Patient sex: F
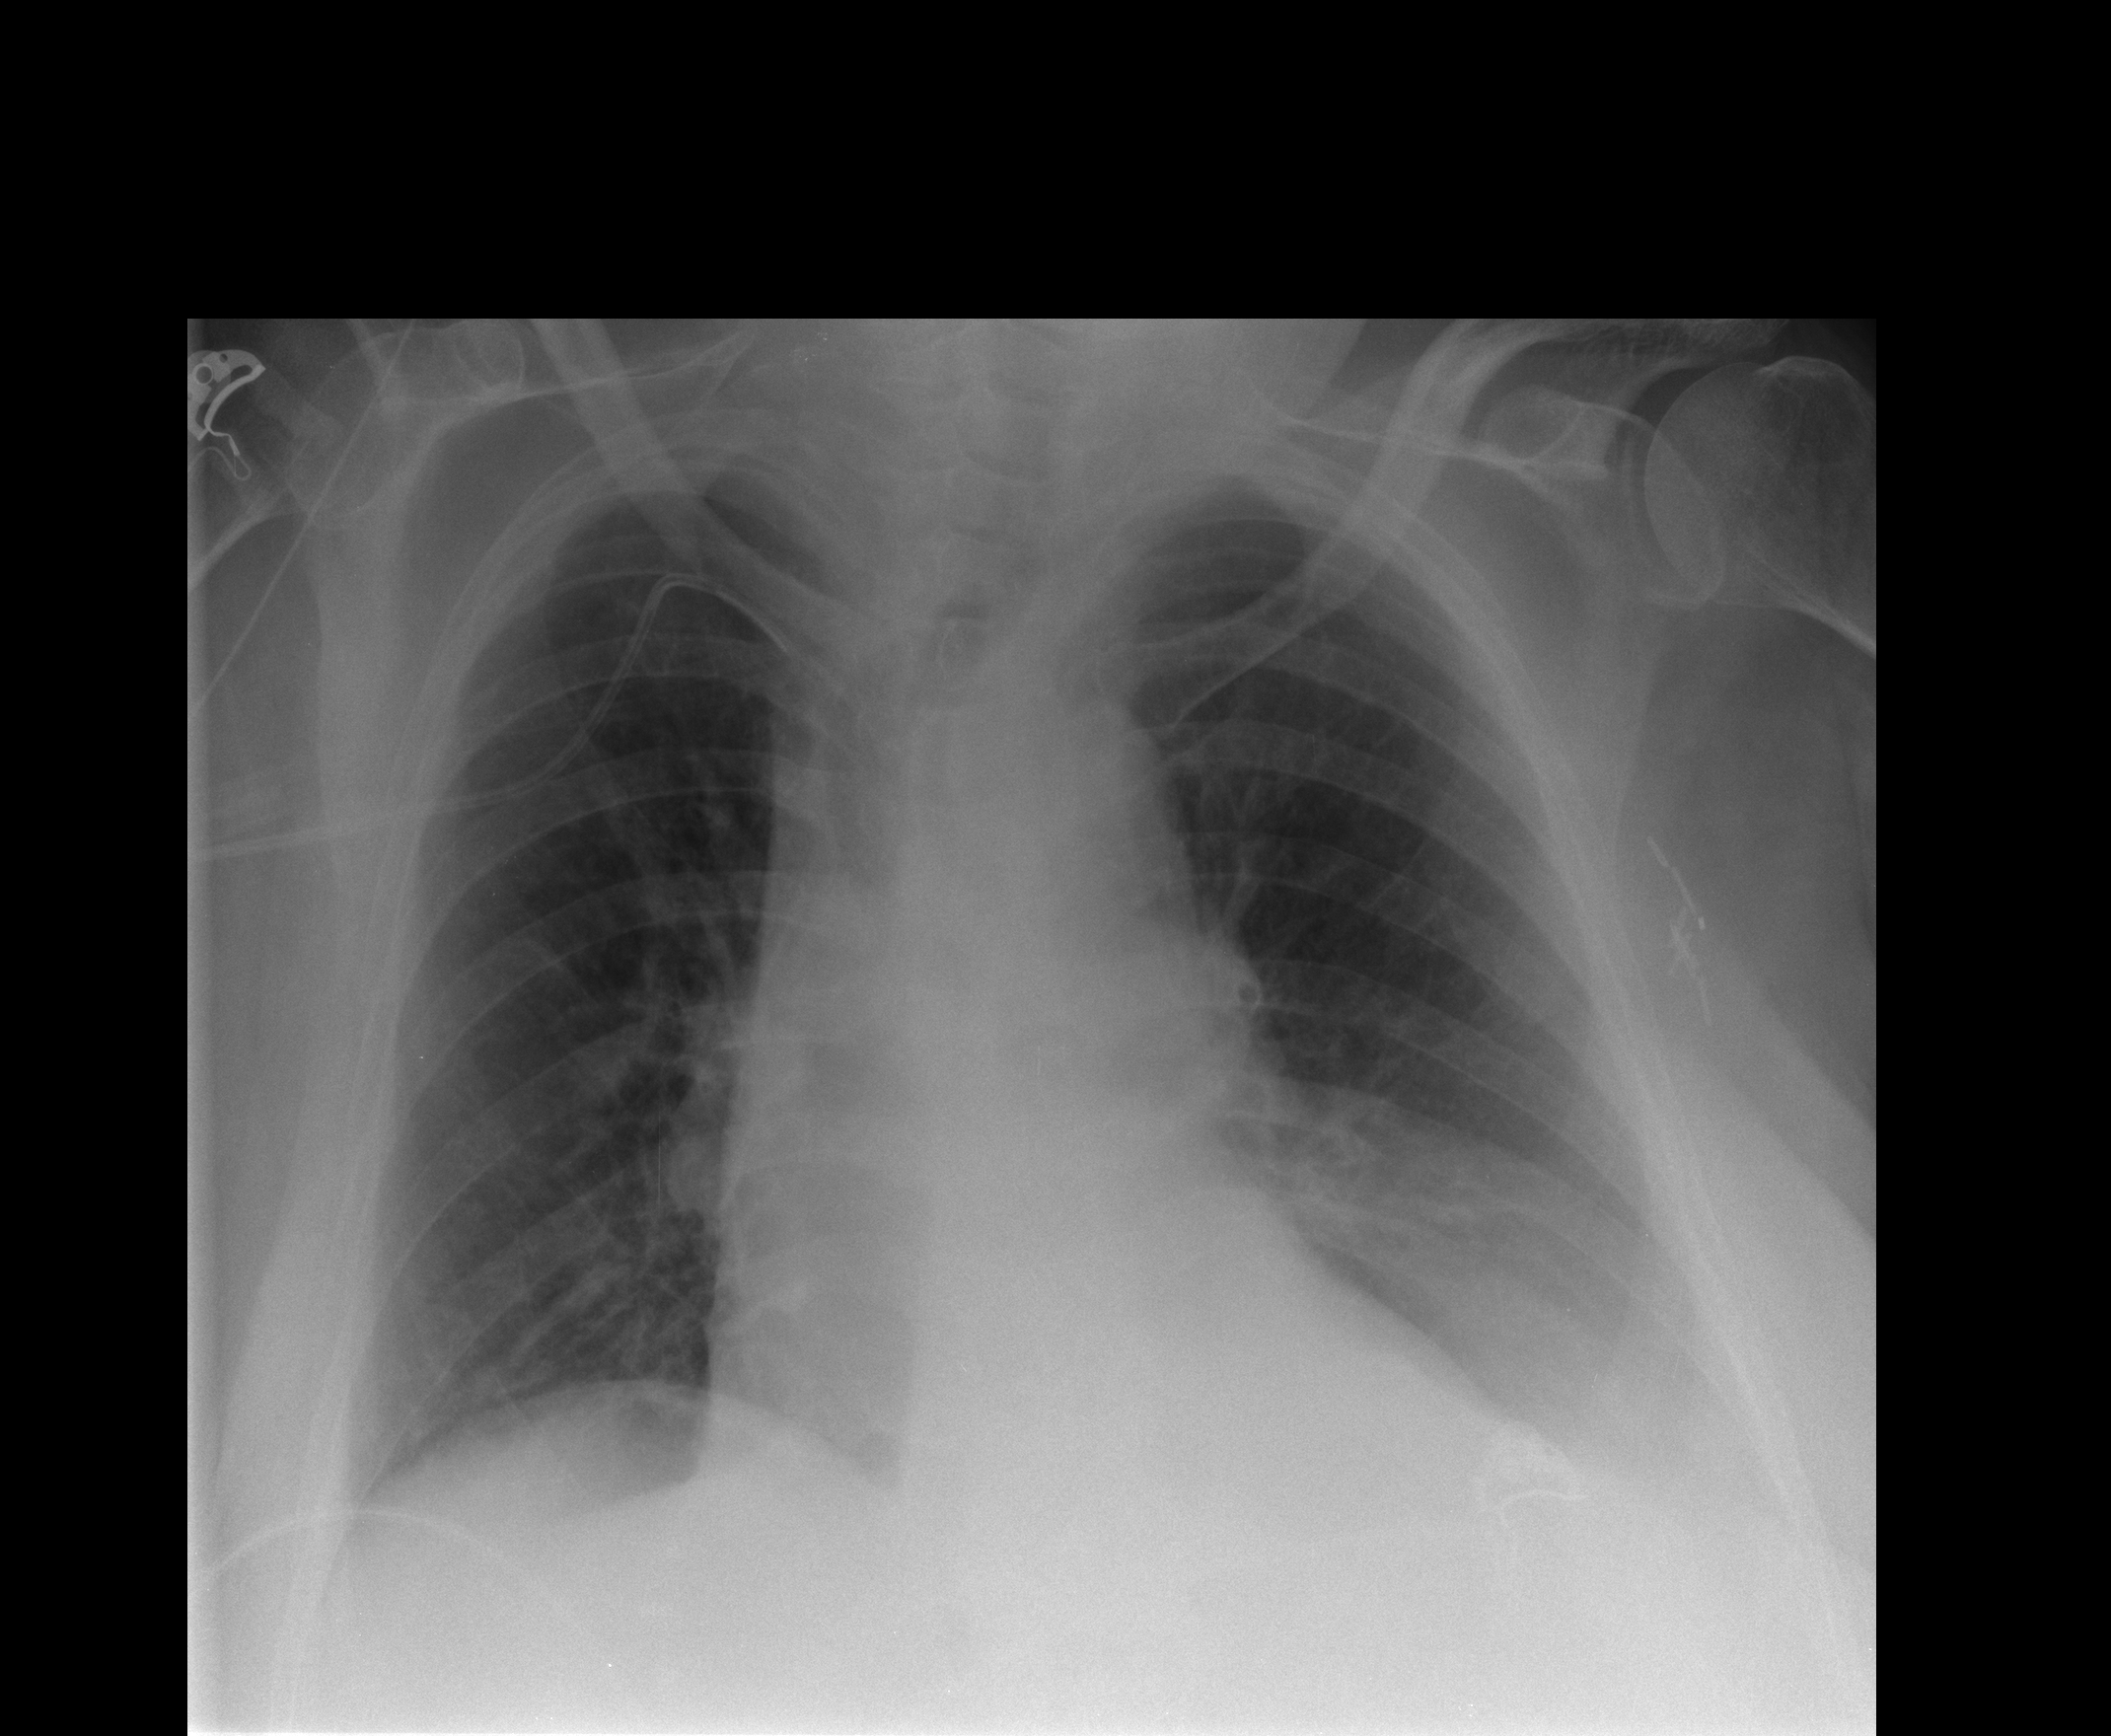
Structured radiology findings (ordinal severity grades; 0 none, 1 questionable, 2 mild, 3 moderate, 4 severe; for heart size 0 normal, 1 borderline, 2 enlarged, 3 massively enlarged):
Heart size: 2
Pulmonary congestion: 0
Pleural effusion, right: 0
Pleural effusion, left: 2
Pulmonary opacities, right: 0
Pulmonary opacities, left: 1
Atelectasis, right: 2
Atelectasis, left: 2